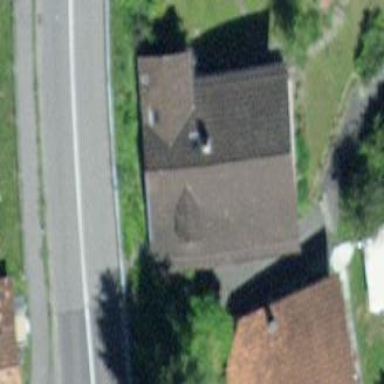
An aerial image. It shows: Residential building.